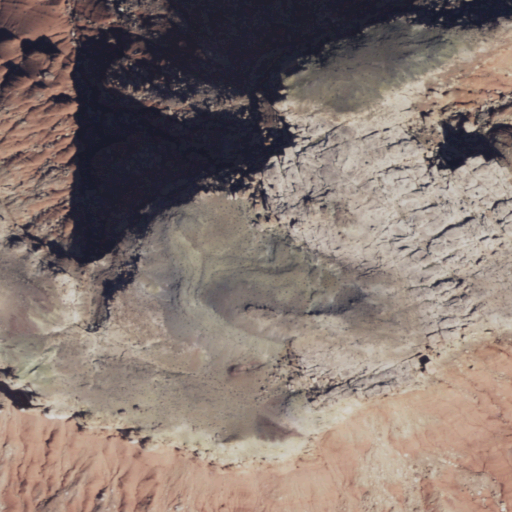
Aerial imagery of mountain in Arizona named Five Mile Point containing shrub and barren land